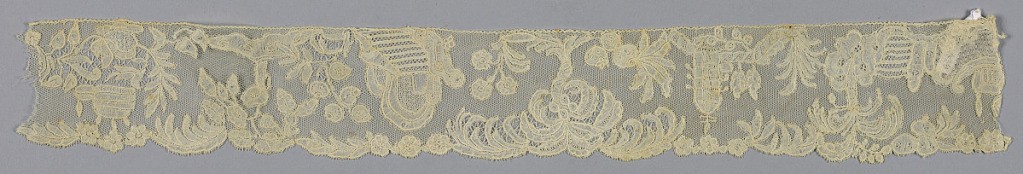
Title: Edge
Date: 18th century
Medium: linen Technique: bobbin lace, Brussels style
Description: Edging with architectural ornaments and trees.